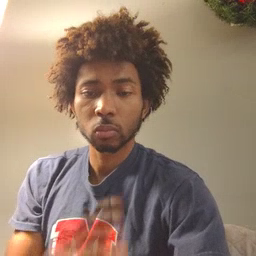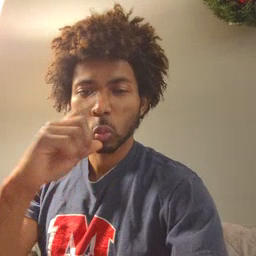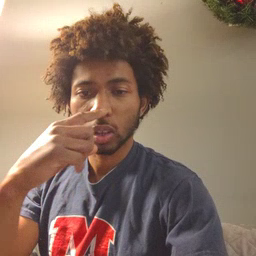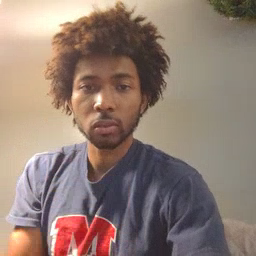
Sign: noisy